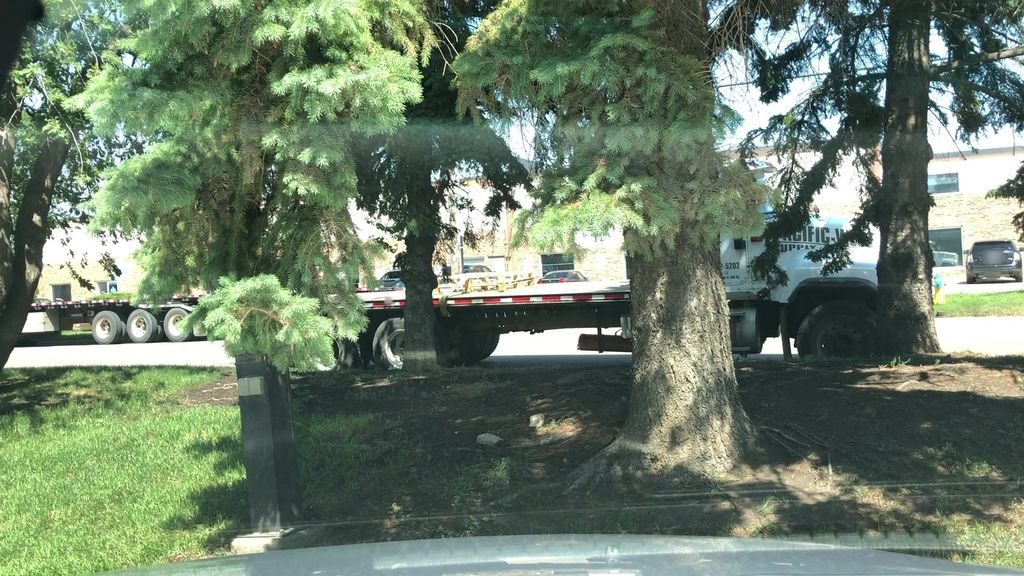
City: edmonton